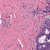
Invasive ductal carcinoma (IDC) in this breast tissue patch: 0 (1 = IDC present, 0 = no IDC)